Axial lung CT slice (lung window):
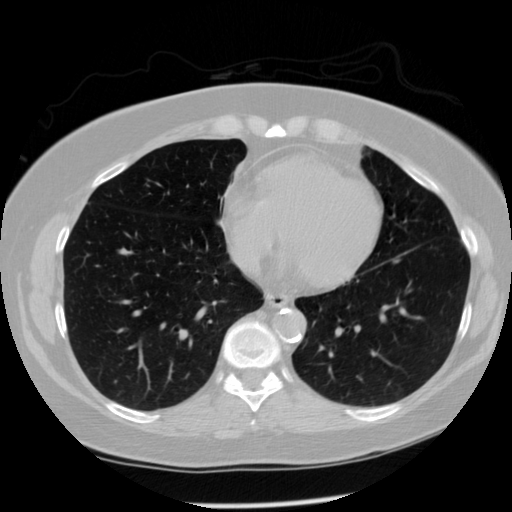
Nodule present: no